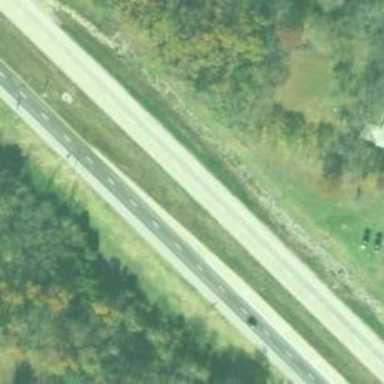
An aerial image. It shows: Asphalt road classified as primary highway with expressway characteristics.